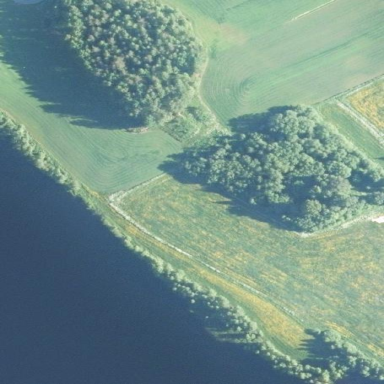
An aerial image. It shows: Beautiful woodland area.